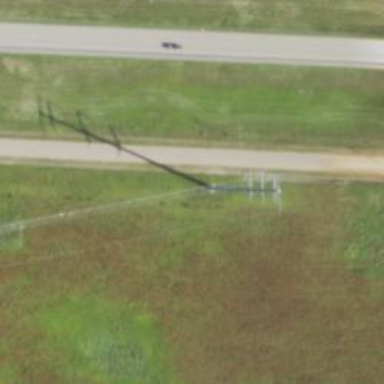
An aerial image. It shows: Power tower.